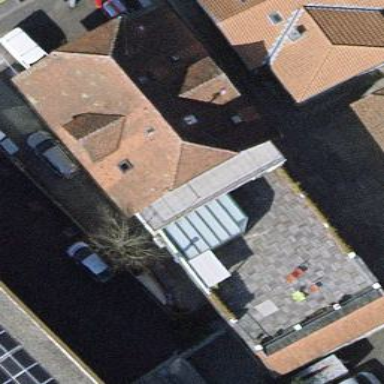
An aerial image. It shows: Half-hipped roof on apartment building.